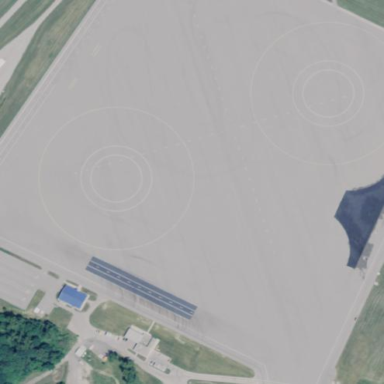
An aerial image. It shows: Motor sport raceway with paved surface.